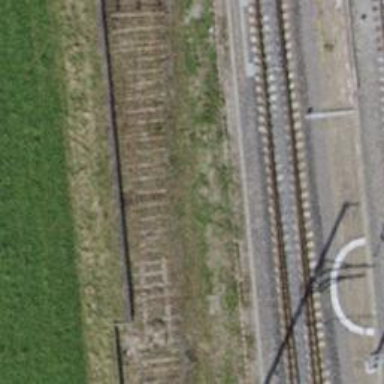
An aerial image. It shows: Railway switch.